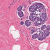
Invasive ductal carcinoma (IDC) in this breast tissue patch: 0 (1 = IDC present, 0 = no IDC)